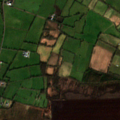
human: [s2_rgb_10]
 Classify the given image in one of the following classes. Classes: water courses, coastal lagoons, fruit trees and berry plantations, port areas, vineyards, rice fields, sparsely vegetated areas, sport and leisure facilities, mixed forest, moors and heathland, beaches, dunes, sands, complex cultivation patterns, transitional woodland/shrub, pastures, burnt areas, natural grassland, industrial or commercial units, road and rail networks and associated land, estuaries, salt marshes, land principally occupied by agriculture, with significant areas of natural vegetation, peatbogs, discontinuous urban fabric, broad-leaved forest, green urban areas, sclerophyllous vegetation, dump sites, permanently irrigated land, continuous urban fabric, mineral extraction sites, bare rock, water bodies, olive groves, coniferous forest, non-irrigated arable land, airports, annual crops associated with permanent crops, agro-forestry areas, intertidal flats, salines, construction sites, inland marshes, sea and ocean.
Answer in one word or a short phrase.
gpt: pastures, peatbogs